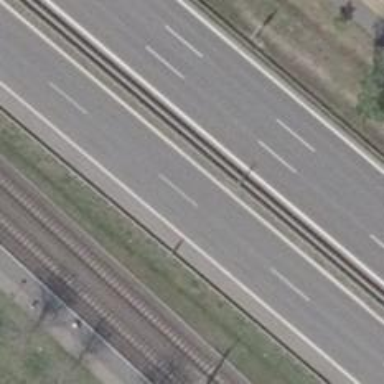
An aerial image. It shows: Asphalt road with trunk classification. It has embankment.